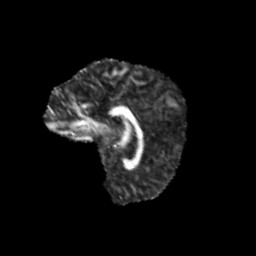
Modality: FA
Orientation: sagittal
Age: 11
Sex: female
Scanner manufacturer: siemens
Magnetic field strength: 3 T
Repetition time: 3.8 s
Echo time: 0.07 s